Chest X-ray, PA view. Patient: 46 years old, sex F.
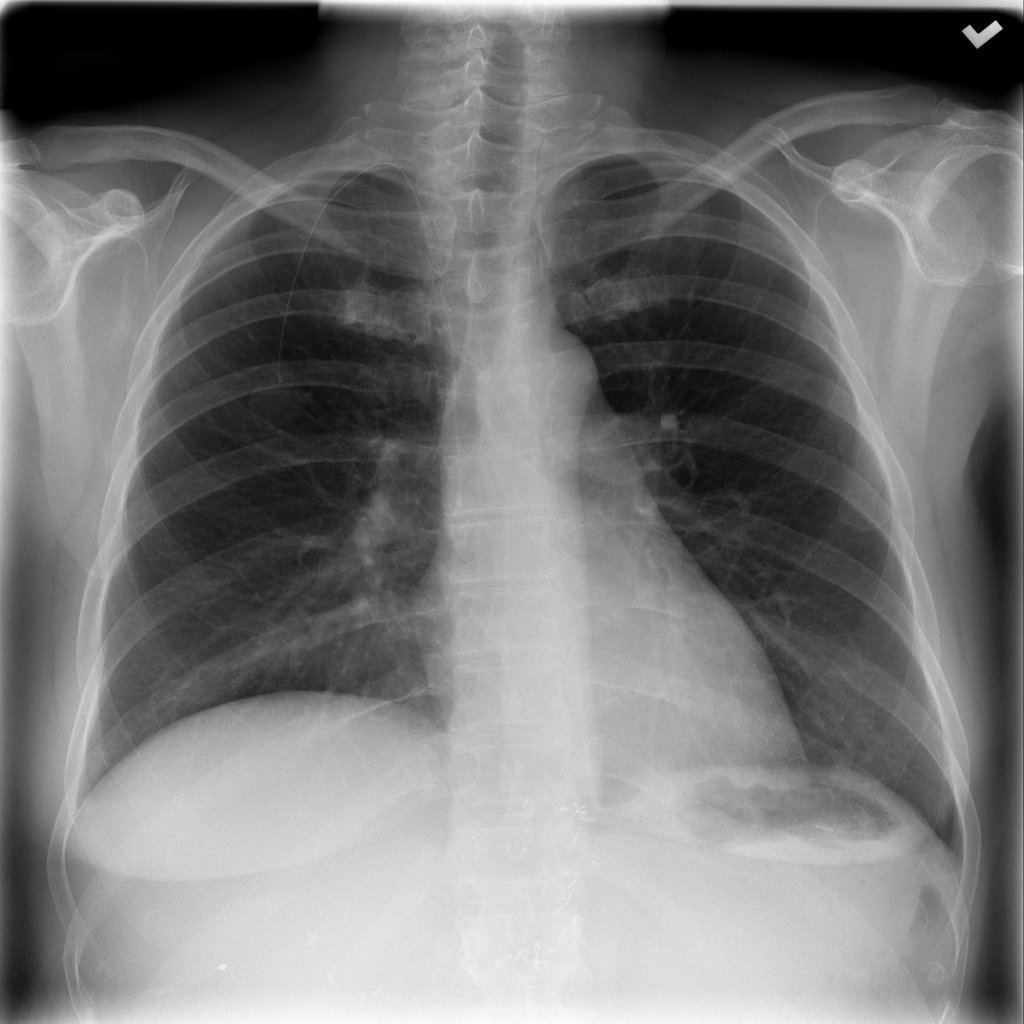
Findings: No Finding